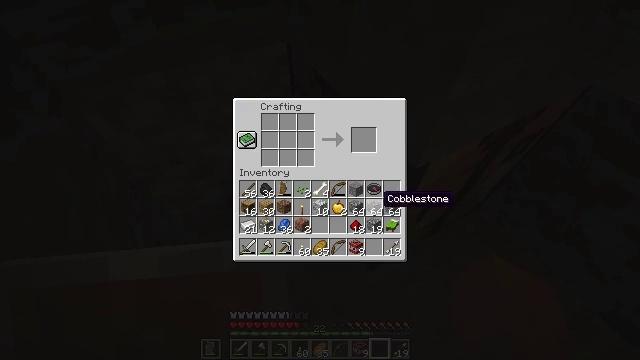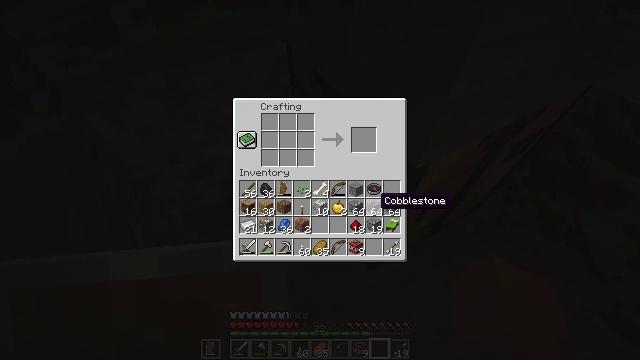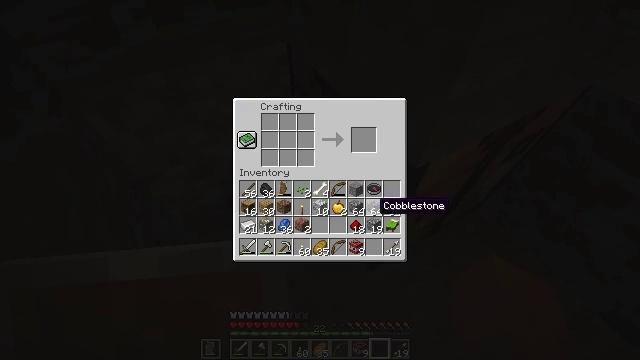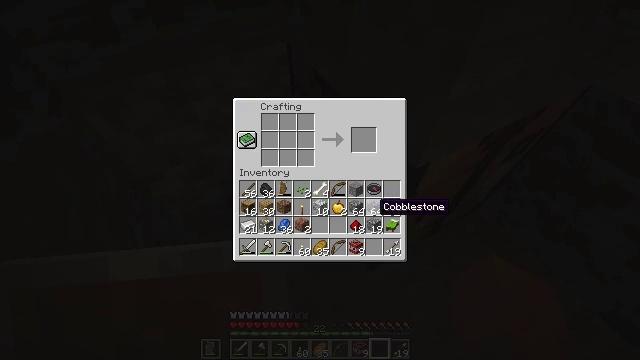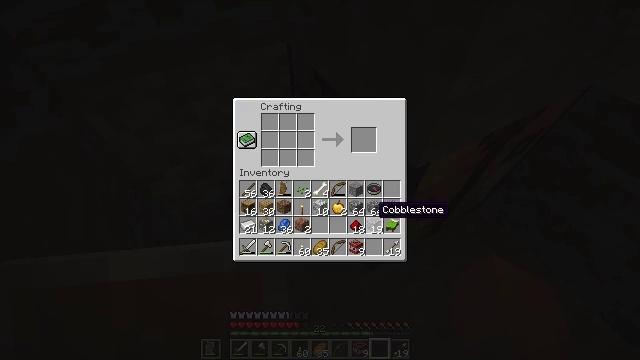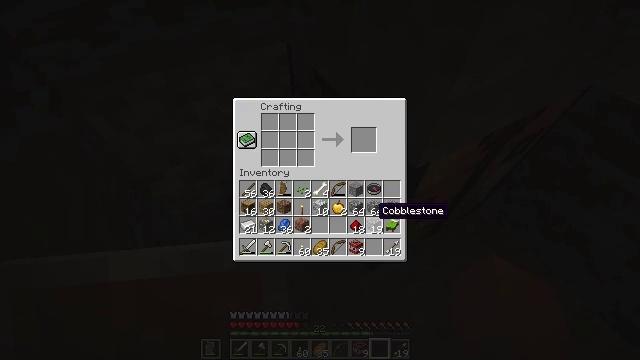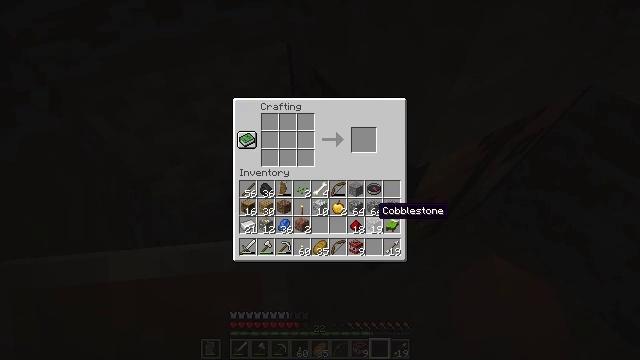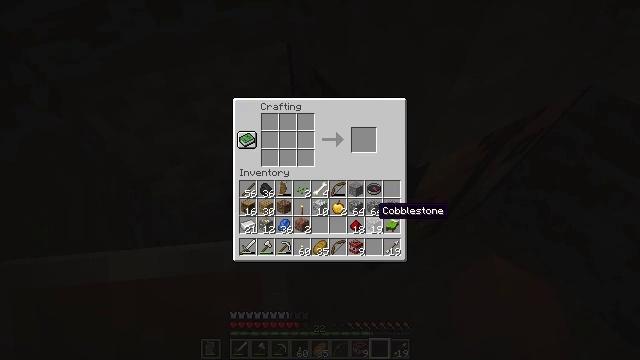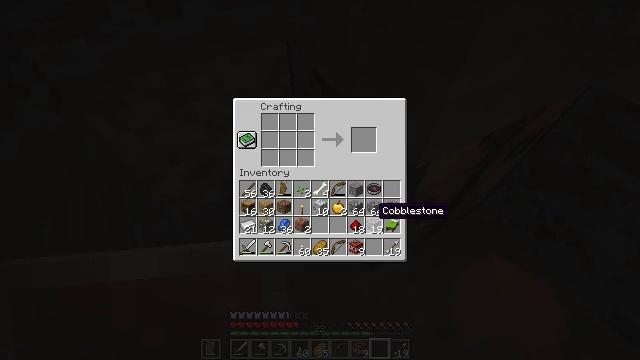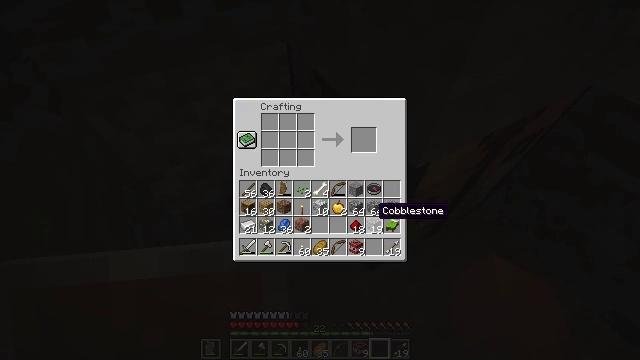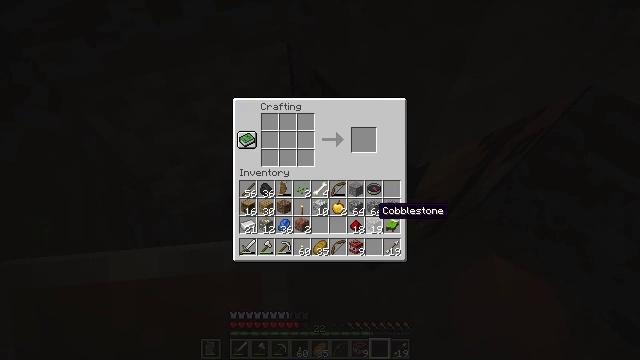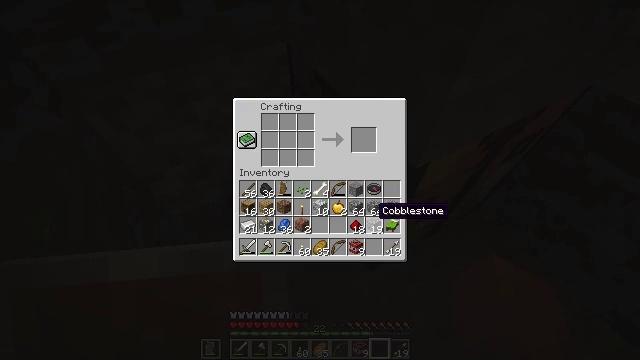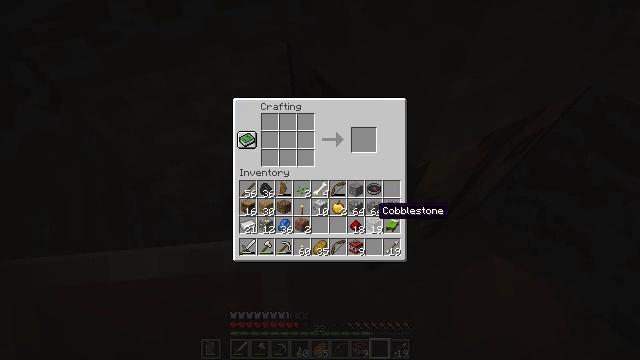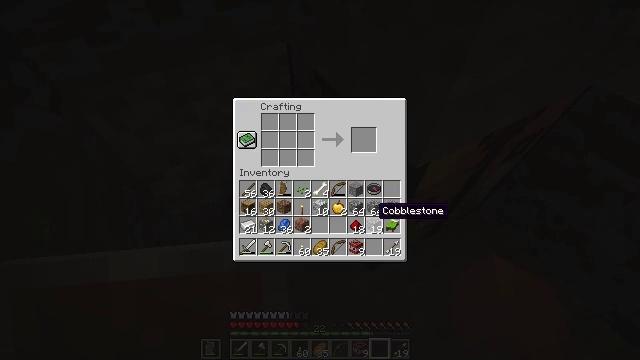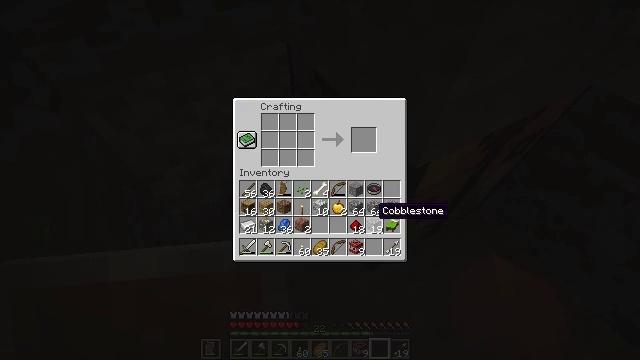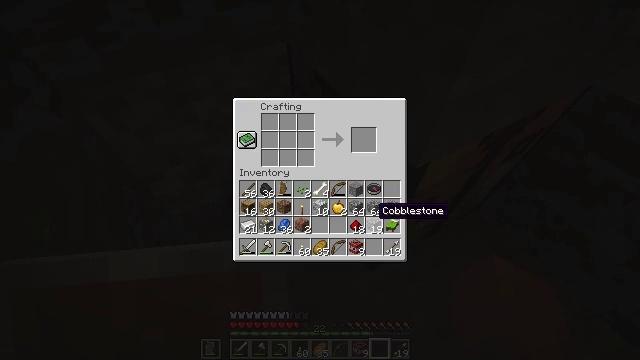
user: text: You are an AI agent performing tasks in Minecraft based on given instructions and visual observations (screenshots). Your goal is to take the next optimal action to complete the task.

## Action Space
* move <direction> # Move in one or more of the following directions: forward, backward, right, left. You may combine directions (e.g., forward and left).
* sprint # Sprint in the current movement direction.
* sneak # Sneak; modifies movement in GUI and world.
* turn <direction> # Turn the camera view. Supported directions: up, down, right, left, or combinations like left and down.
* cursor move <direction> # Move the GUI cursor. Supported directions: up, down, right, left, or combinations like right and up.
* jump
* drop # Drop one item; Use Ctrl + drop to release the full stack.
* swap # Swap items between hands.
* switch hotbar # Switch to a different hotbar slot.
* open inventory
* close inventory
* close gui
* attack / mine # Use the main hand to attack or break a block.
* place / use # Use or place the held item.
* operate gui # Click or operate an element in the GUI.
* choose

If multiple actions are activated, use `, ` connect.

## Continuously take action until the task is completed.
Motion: motion action
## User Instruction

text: Utilize the crafting table to produce a lever.
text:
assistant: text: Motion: no_op
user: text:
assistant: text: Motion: no_op
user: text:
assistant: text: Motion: no_op
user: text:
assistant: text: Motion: no_op
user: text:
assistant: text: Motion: no_op
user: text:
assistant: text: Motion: no_op
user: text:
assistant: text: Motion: no_op
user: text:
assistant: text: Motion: no_op
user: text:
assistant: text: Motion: no_op
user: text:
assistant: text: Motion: no_op
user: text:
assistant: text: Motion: no_op
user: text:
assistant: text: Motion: no_op
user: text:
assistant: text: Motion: no_op
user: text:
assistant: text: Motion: no_op
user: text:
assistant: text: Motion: no_op
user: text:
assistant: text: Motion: no_op
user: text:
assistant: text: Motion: no_op
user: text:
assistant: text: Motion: no_op
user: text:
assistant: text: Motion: no_op
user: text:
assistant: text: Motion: no_op
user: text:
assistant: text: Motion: no_op
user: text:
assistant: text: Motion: no_op
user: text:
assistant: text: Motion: no_op
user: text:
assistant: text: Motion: no_op
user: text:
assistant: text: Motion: no_op
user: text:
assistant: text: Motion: no_op
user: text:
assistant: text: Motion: no_op
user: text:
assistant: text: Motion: no_op
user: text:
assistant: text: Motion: no_op
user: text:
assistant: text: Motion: no_op